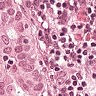
Metastatic tissue present: yes